Question: I want to develop a SaaS chat that users will be able to embed on their website and also there will be a desktop chat client. Something similar to <URL>. In fact, I'm a student and don't have that much experience.
I'm trying to design a good scalable architecture for our server but after a few days of googling and reading wikipedia I feel overwhelmed with such amount of information. Server needs to be simple since it does not contain any presentation code but it has to be very fast because I'm expecting high traffic if service becomes popular. For now I've choosed most of technologies I'll be using. Here's my version of server architecture:

Now the biggest question is how to design this big 'Jetty' piece that contains business logic. I've already learned that I need to use MVP pattern. But there's still some major problems:
1. How to properly work with database? Make static DatabaseManager class that can load and save objects to database? Or make special static SaveToDb and LoadFromDb methods on classes? I think there must be an already developed framework for such things (it must be very common task for servers)
2. How to design event system? How to correctly notify all clients in 'chat room' that they have new message? I can't trivially subscribe all clients to chat room's NewMessage event since most clients are in database, not in memory.
3. It will be great help if you post some simplified design of main classes: Message, User and Chat room. Where message is sent from user to chat room and chat room is a collection of subscribed users. This will be kind of answer to previous two questions.
It will be very nice if you point me at appropriate technologies or design patterns.
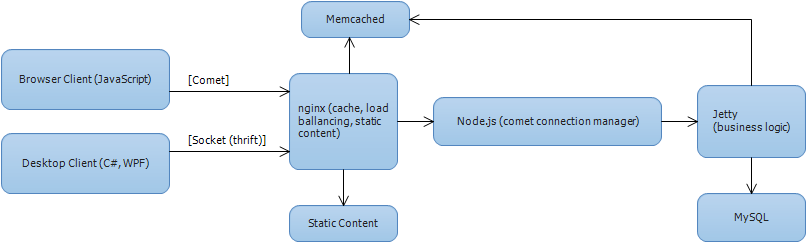
Answer: What you're missing is the concept of the ORM (Object Relational Mapper). Look up what an ORM is, and how it can help you solve your problem of business logic within your Jetty layer. As mentioned in the comments, Hibernate is a great ORM; there are many ORMs out there. Do some research on what an ORM can do for you; it's the part of the puzzle you're missing, I believe.